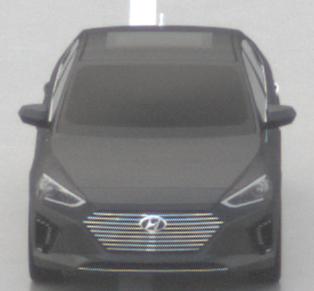
Make: Hyundai
Model: IONIQ Hybrid
Detailed model: IONIQ (AE) Hybrid
Model produced from: 2016/10
Model produced until: 2018/08
Doors: 5
Color: gray
Road condition: wet road
Daytime: midday
Contrast: low contrast